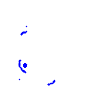
Particle: pion